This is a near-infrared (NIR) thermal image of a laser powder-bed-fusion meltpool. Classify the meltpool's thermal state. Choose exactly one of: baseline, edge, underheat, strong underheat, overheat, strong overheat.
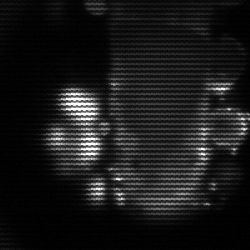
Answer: strong underheat